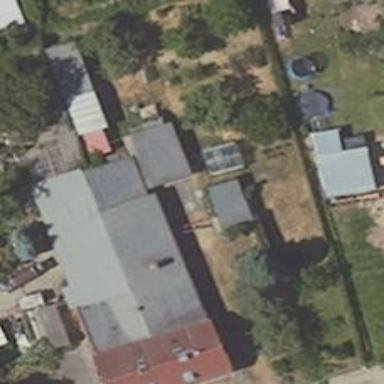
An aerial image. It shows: Shed.